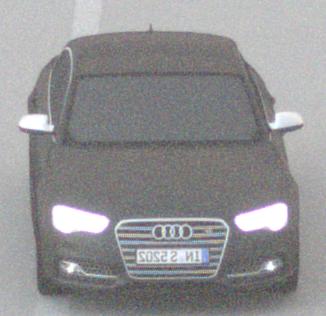
Make: Audi
Model: S5
Detailed model: F5
Model produced from: 2016
Model produced until: 2019
Doors: 2
Color: gray
Road condition: dry road
Daytime: night
Contrast: low contrast